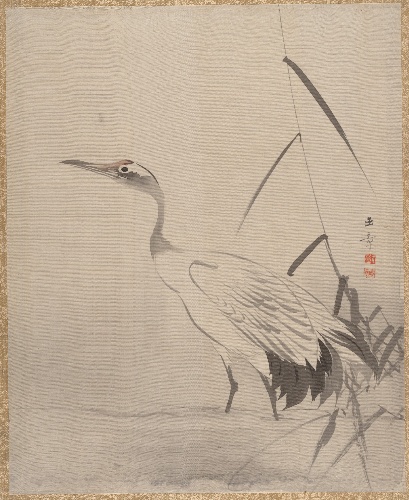
Artist: Kawabata Gyokushō
Artist bio: Japanese, 1842–1913
Date: 1887–92
Object type: Album leaf
Classification: Paintings
Medium: Album leaf; silk
Culture: Japan
Period: Meiji period (1868–1912)
Dimensions: 13 1/2 x 10 7/8 in. (34.3 x 27.6 cm)
Department: Asian Art
Credit line: Charles Stewart Smith Collection, Gift of Mrs. Charles Stewart Smith, Charles Stewart Smith Jr., and Howard Caswell Smith, in memory of Charles Stewart Smith, 1914
Accession year: 1914
Repository: Metropolitan Museum of Art, New York, NY
Tags: Cranes